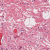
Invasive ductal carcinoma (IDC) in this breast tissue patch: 0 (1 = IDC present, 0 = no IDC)